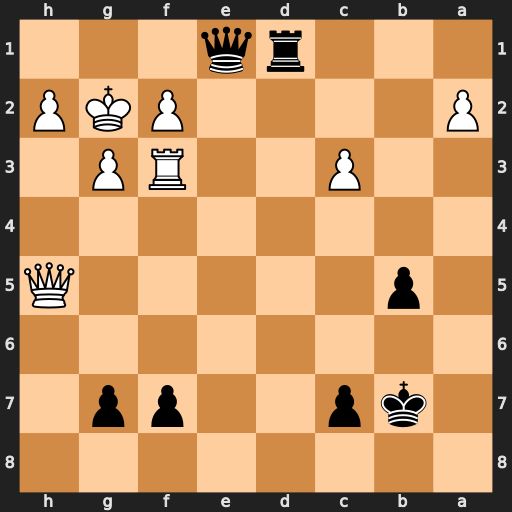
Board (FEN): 8/1kp2pp1/8/1p5Q/8/2P2RP1/P4PKP/3rq3
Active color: b
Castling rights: -
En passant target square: -
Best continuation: Qf1#